Question: I want to learn how to develop mobile application. So I started using Sencha framework.
I downloaded the sample application from <URL>. When I run from localhost application, I don't see the list view.
I don't modified the code. Just copy folder and run in browser from localhost...
I expected like from: <URL>
What I received (a warning in Chrome): <URL>

and the head structure of index.html file:
'''
<head>
<meta http-equiv="Content-Type" content="text/html; charset=utf-8" />
<title>Sample test</title>
<link href="resources/css/sencha-touch.css" rel="stylesheet" type="text/css" />
<script src="sencha-touch-all-debug.js" type="text/javascript"></script>
<script src="app/app.js"></script>
</head>
'''
Where is my mistake ?
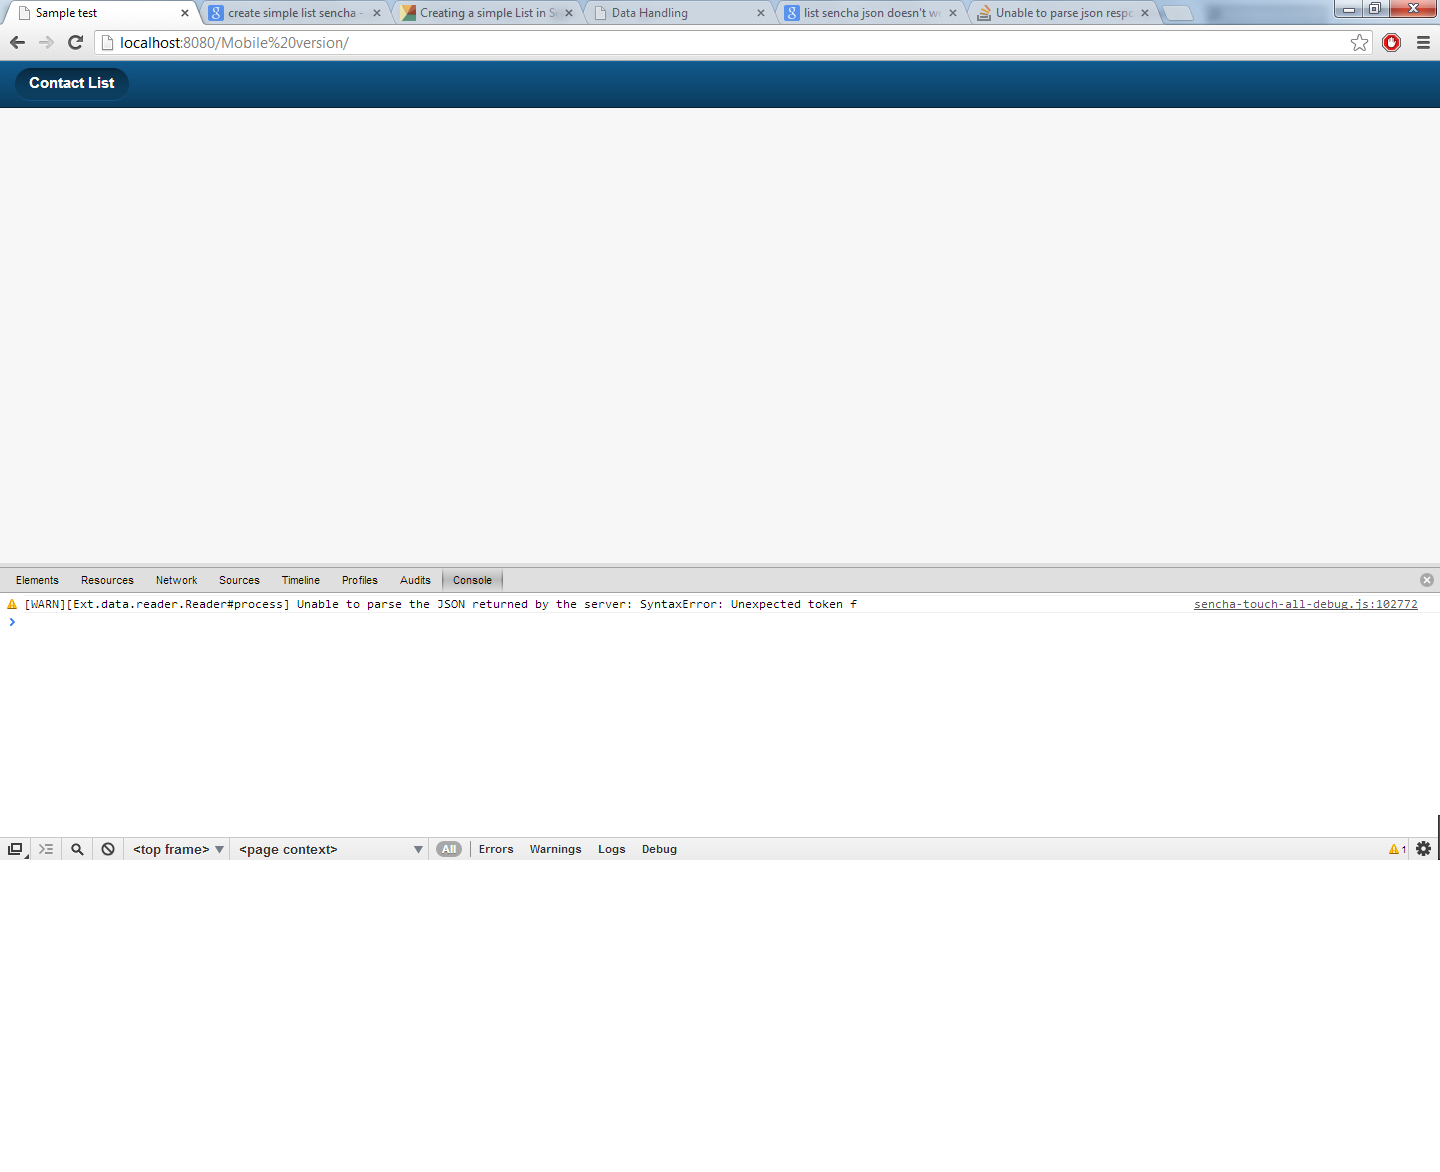
Answer: I think the problem is that the example is using an older version of sencha touch. If you change the JSON file to this this structure it will probably work:
'''
[ {
"firstName": "Pearlie",
"lastName": "White",
"contactno": "<PHONE>",
"address": "365-Andrews Street, CA"
}]
'''
Hope it works for you, made a fiddle file just copy the code in to a new fiddle and it will work. <URL>
Greets